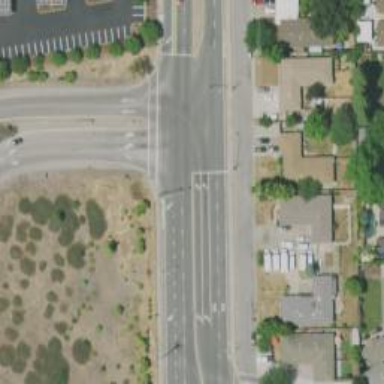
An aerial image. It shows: Footway crossing.